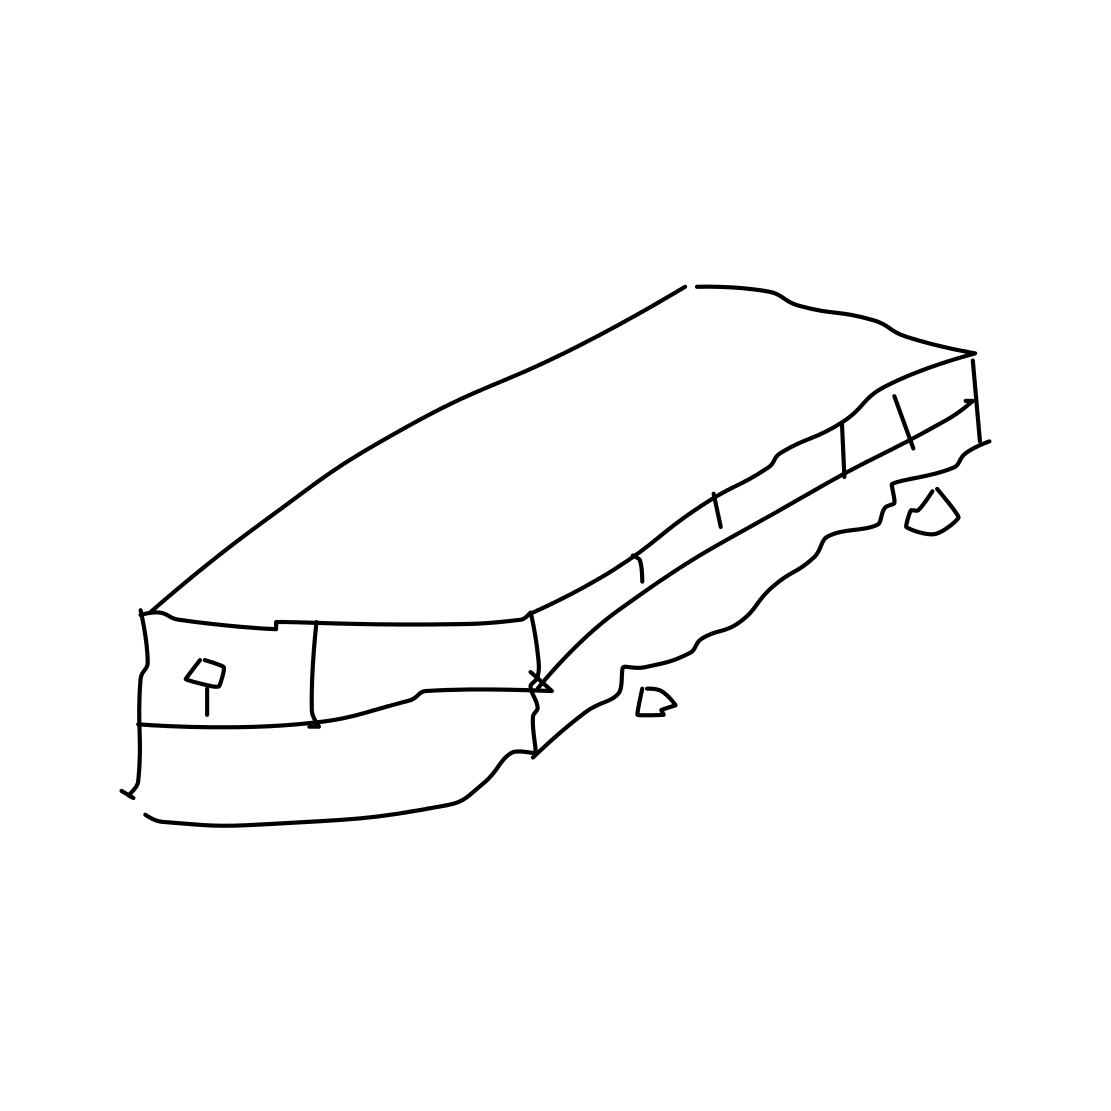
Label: bus